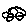
Label: car